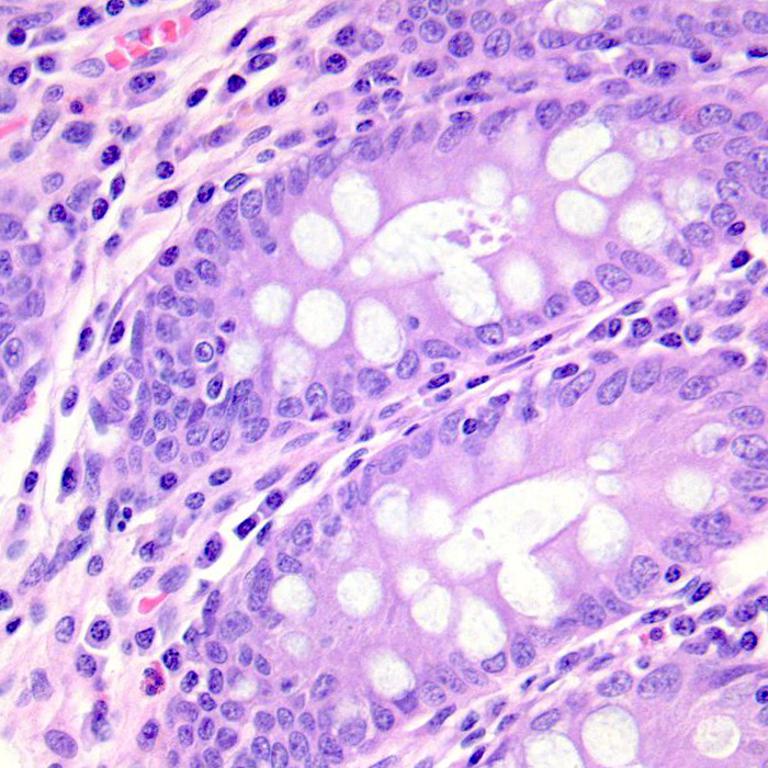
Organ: colon
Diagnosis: benign